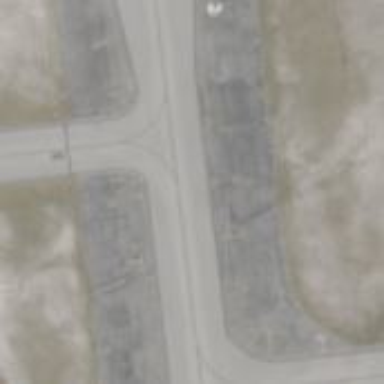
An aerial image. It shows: View of taxiway at the airport.